Interaction volume radius: 5 \u00c5
Interaction volume height: 20 \u00c5
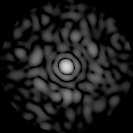
Disorder parameter: 0.8775